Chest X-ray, PA view. Patient: 55 years old, sex M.
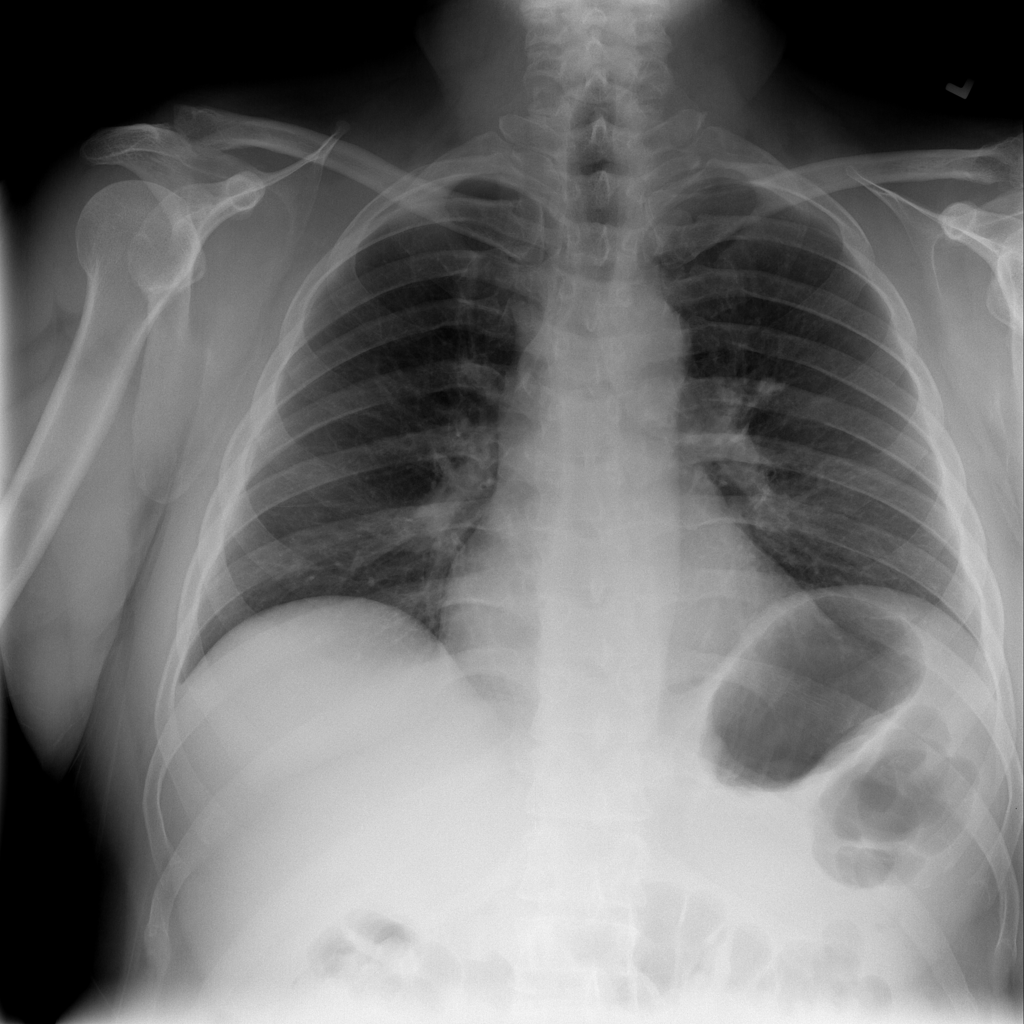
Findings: No Finding